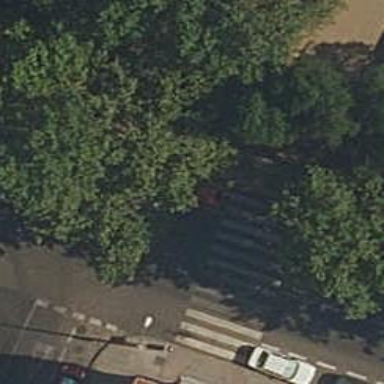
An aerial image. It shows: Set of steps on the road.